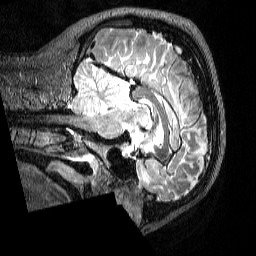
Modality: T2w
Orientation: sagittal
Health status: healthy
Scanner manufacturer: siemens
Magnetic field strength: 3 T
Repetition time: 4.8 s
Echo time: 0.452 s